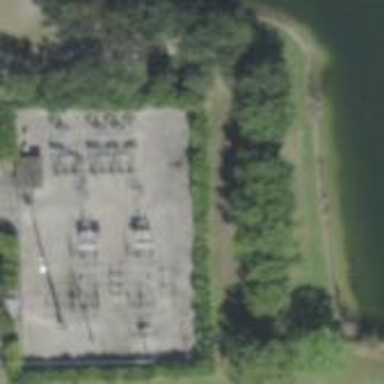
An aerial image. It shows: Outdoor distribution substation.